Question: There are some blocks in the picture. You are required to piece them together into a rectangle. Please return the perimeter of the rectangle.
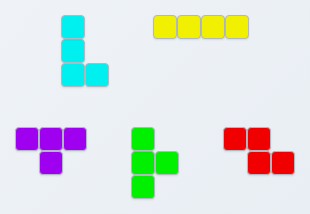
Answer: 18